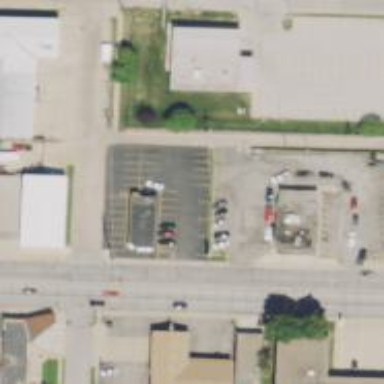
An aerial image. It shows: Alley classified as service road.